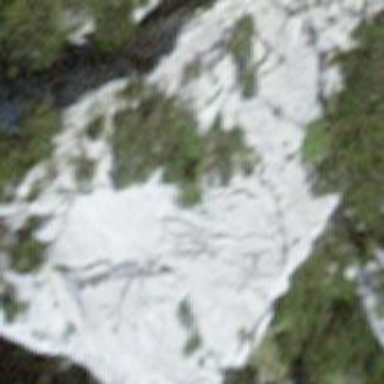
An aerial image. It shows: Natural cliff.